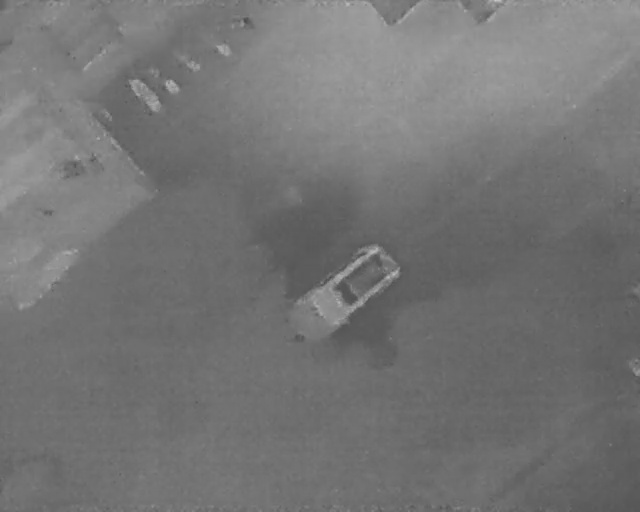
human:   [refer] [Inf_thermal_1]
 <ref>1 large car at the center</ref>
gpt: <box>[[48, 44, 57, 70, 142]]</box>

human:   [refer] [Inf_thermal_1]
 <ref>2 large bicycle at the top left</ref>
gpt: <box>[[20, 13, 24, 23, 46], [23, 11, 27, 19, 44]]</box>

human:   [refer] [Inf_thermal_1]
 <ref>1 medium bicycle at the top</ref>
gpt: <box>[[33, 5, 35, 12, 43]]</box>